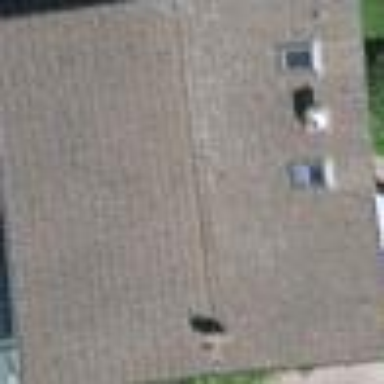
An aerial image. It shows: Gabled building with tile roof oriented along its length.